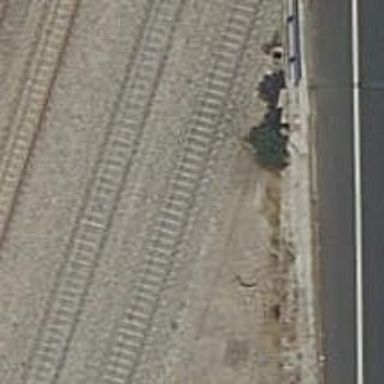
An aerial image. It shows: Railway track with contact line for electrification.